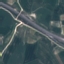
Label: Highway